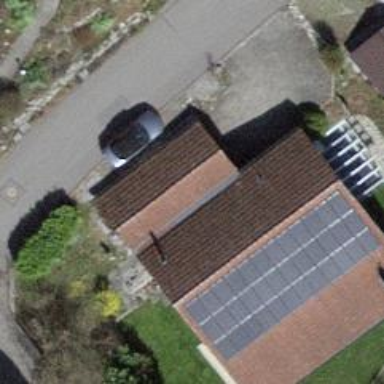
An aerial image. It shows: Garage.